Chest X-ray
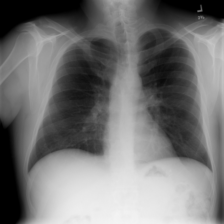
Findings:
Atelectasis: negative
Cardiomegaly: negative
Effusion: negative
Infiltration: negative
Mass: negative
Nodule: negative
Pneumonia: negative
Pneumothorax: negative
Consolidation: negative
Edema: negative
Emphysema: negative
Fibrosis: negative
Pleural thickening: negative
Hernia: negative